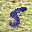
Label: 5